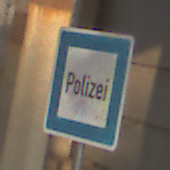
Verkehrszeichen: Polizei
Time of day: SunriseSunset
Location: Roofed (Suburban)
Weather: Clear
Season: NotSpecified
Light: Natural